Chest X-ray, AP view. Patient: 73 years old, sex M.
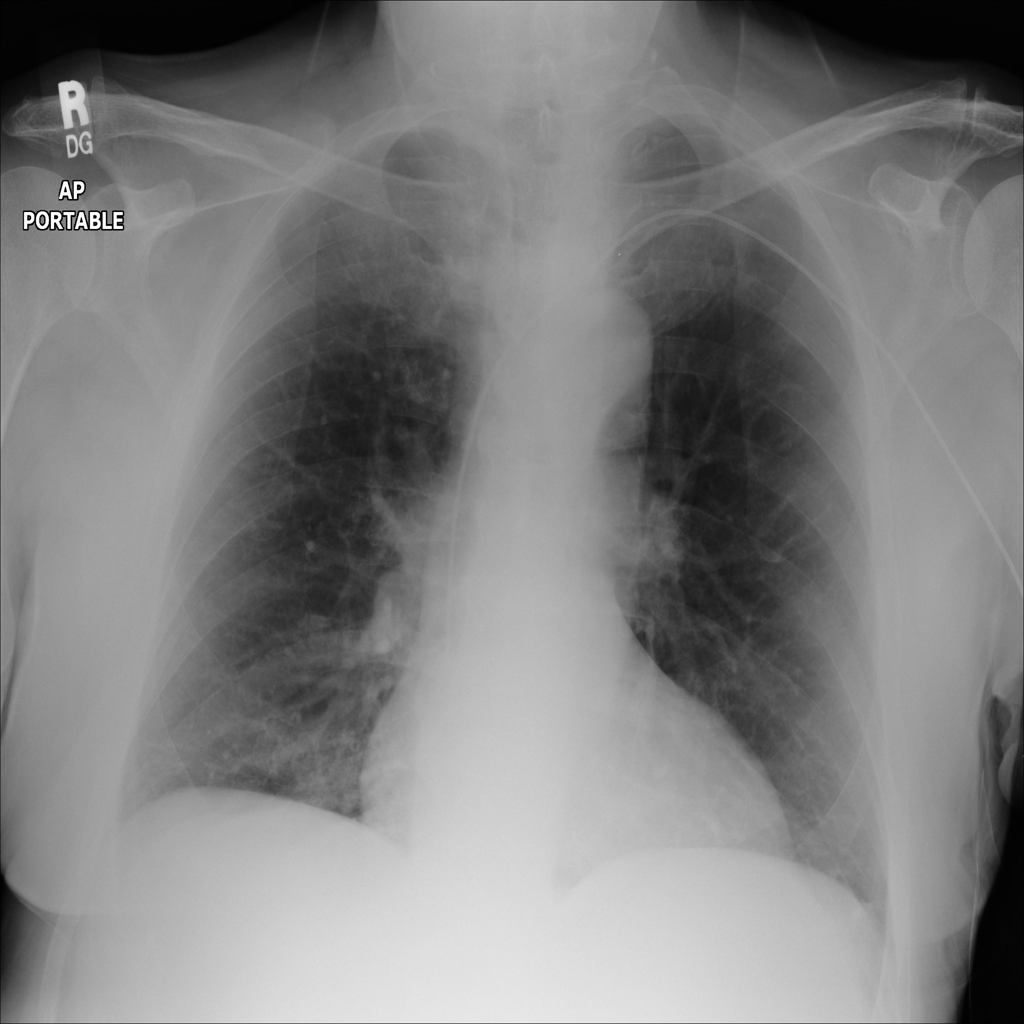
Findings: No Finding